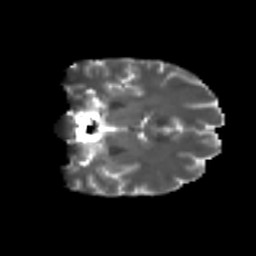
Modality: T2w
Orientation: coronal
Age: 37
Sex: male
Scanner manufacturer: ge
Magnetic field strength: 3 T
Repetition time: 7.8 s
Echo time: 0.0607 s